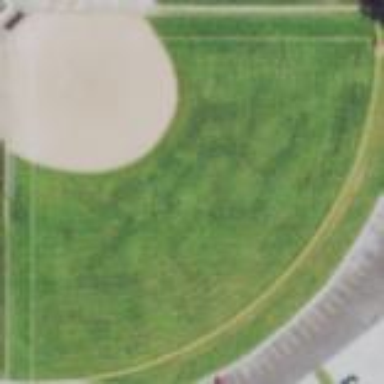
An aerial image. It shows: Baseball pitch for leisure land activities.